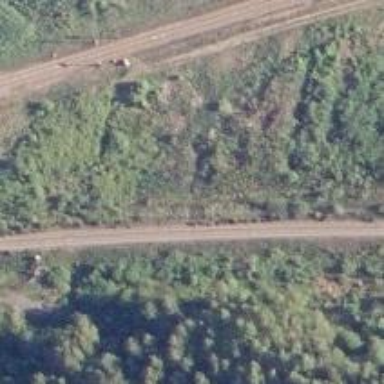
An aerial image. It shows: Railway with continuous electrified contact line.